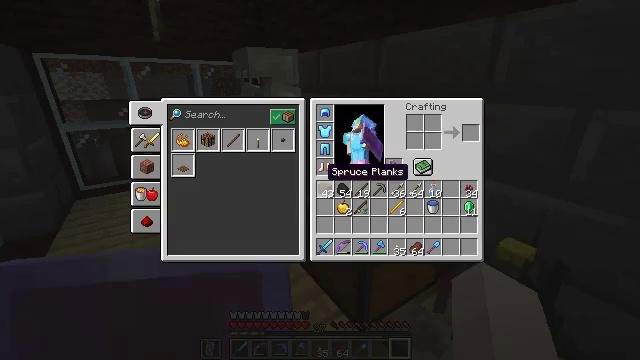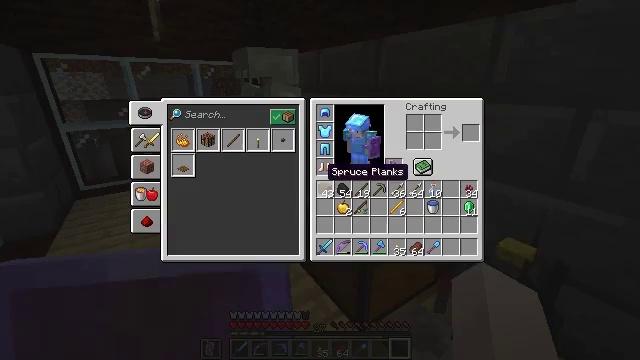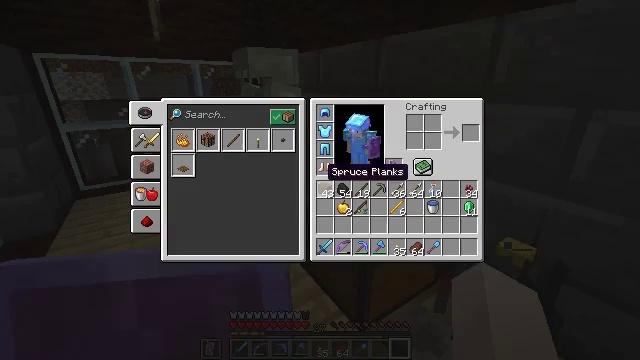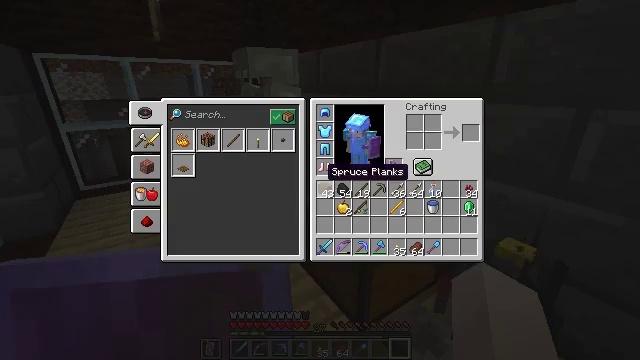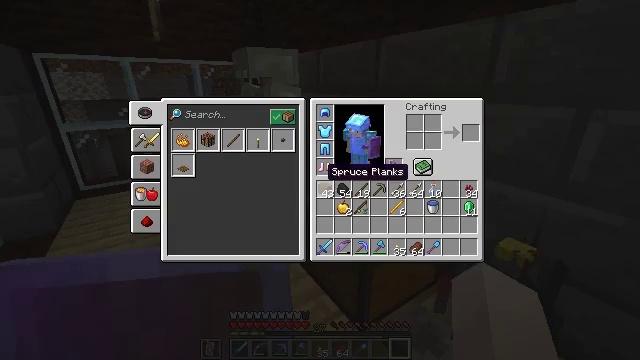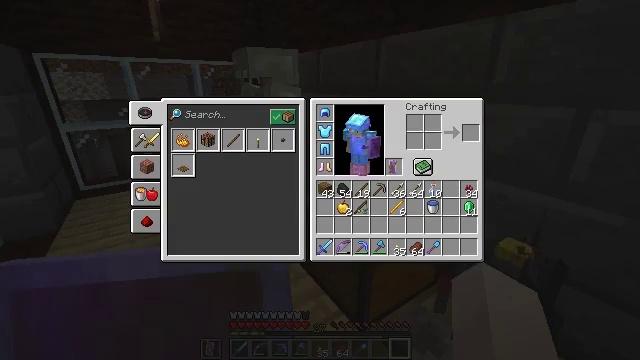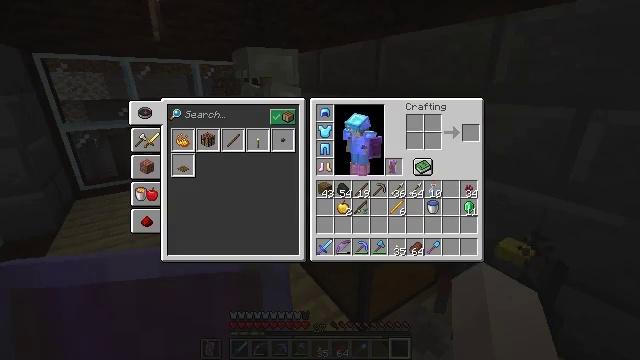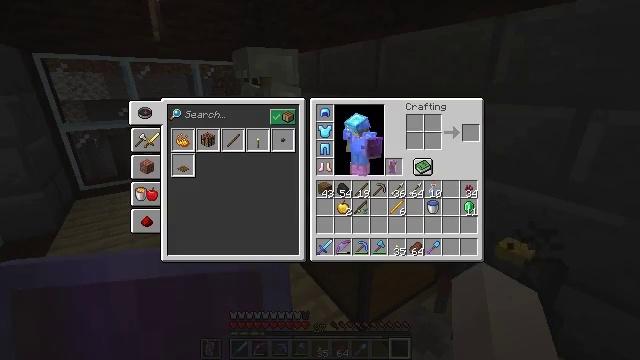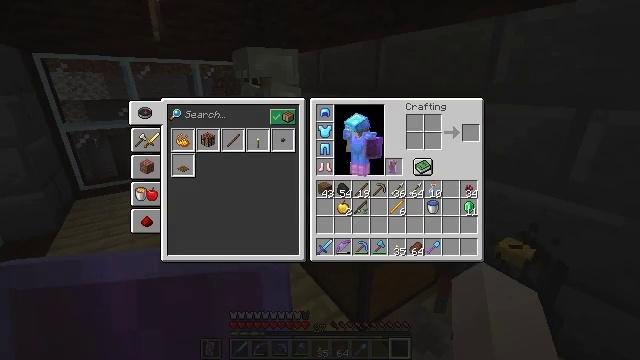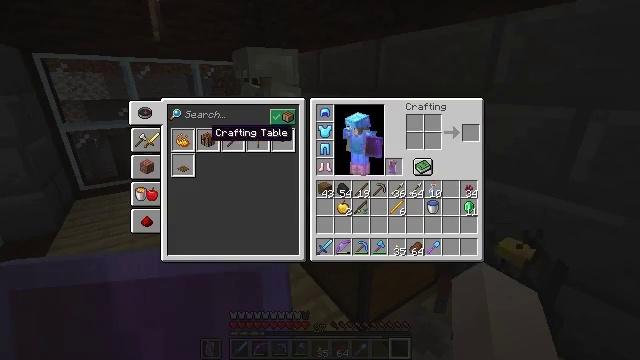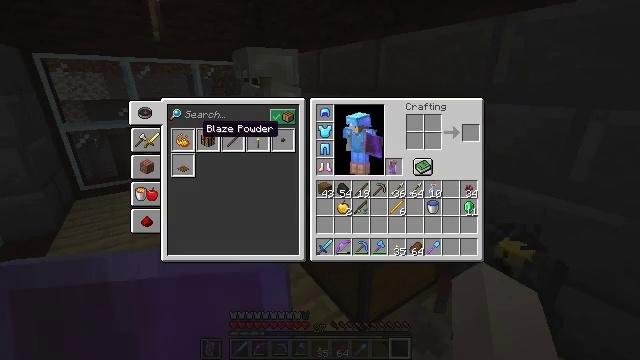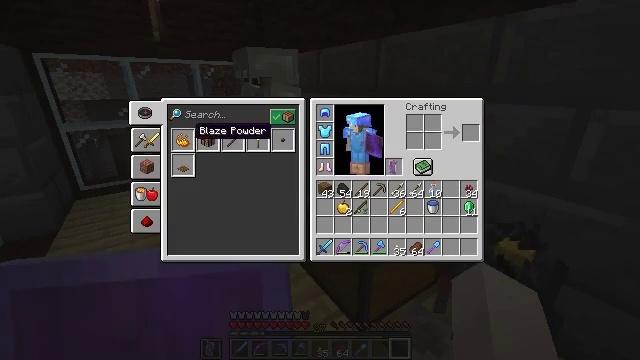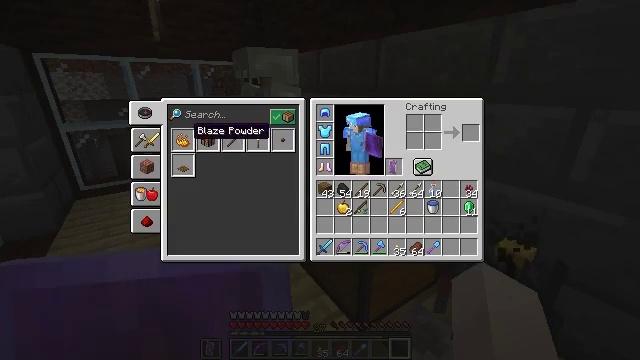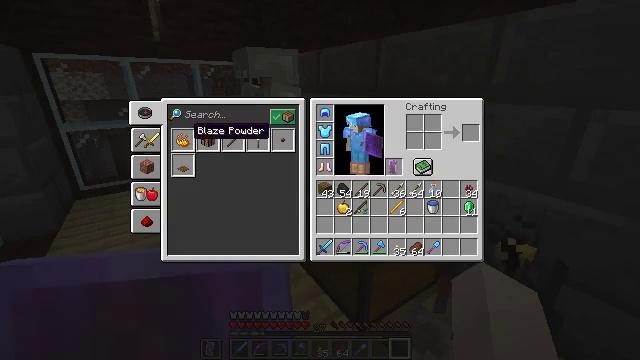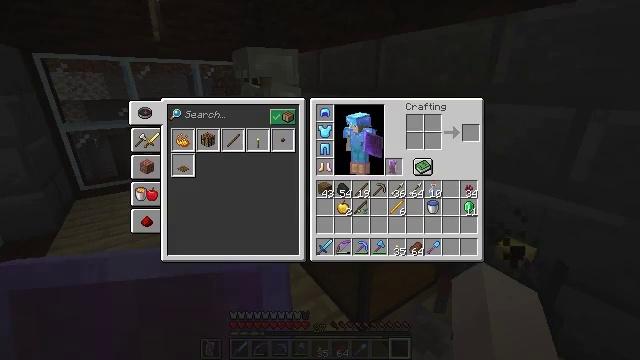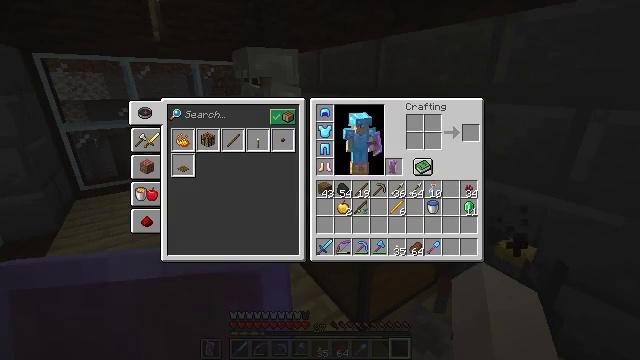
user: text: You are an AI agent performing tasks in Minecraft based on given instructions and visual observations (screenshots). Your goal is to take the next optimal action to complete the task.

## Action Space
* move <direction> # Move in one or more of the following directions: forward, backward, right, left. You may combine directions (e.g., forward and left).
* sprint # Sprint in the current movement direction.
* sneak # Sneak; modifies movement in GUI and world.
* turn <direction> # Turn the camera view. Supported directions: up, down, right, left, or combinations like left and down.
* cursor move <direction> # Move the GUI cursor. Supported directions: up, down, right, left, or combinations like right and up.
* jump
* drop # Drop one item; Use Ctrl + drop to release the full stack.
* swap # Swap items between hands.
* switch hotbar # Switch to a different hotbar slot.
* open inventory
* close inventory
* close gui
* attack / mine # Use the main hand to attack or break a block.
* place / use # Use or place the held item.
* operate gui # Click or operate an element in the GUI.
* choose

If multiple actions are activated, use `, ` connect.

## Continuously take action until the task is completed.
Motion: motion action
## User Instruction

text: Process blaze rods into blaze powder in the crafting area.
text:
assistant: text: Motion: open inventory
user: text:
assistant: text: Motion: no_op
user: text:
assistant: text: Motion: no_op
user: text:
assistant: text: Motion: no_op
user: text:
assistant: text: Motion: cursor move left
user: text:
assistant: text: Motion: cursor move left
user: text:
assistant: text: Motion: sneak, cursor move left
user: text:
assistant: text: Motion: sneak, cursor move left and up
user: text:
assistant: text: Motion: sneak, cursor move left and up
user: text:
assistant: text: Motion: sneak, cursor move left
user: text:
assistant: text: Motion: sneak, cursor move left
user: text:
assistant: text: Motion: sneak
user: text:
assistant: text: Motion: sneak, operate gui
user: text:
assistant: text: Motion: sneak, cursor move right
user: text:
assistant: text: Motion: sneak, cursor move right
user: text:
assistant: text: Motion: sneak
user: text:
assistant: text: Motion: sneak, cursor move up
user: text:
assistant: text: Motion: sneak
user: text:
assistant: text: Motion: sneak
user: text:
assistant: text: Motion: sneak, operate gui
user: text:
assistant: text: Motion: sneak, operate gui
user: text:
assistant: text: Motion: sneak
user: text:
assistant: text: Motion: sneak
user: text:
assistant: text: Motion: sneak
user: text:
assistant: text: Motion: no_op